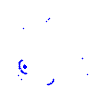
Particle: proton